Question: When I drag my QPushButton, it disappears until dropped. I want to show the button all the time while it is being dragged. How to do that?
Downwards my Button that is being dragged around including the QDrag object.
Happy to share more code if needed :)
A photo of my screen

'''
class DraggableCodeBlock(QPushButton):
def __init__(self, width, height, offset_left, offset_top, parent, command):
super().__init__(parent=parent)
self.parent = parent
self.setText(command)
self.show()
def mouseMoveEvent(self, e):
if e.buttons() != Qt.LeftButton:
return
mimeData = QMimeData()
drag = QDrag(self)
drag.setMimeData(mimeData)
drag.setHotSpot(e.pos() - self.rect().topLeft())
dropAction = drag.exec_(Qt.MoveAction)
super(DraggableCodeBlock, self).mouseMoveEvent(e)
def mousePressEvent(self, e):
super().mousePressEvent(e)
if e.button() == Qt.LeftButton or not(self.is_mobile):
print('press')
'''
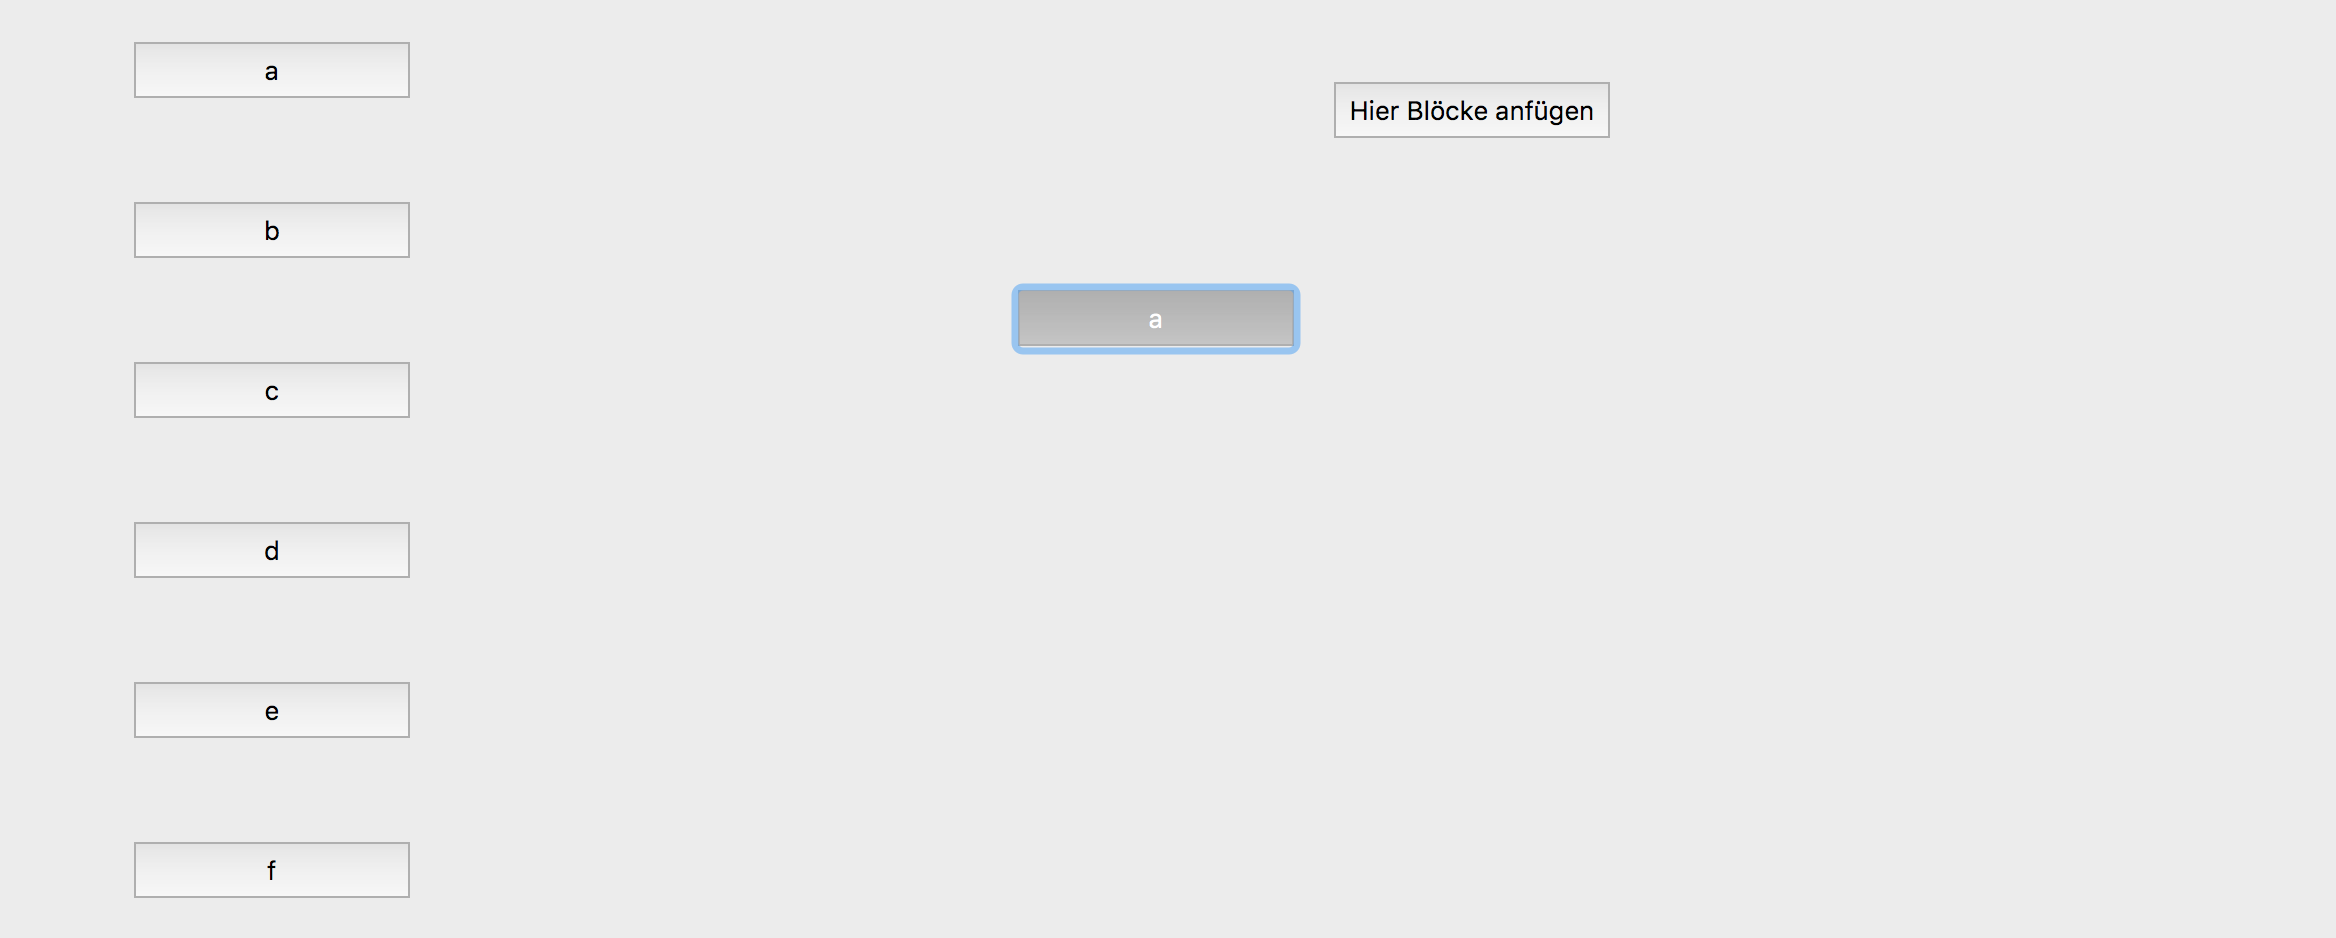
Answer: you must set the image you want to show through 'setPixmap()', to get the image of the widget you should use 'grab()':
'''
drag = QDrag(self)
drag.setPixmap(self.grab())
'''